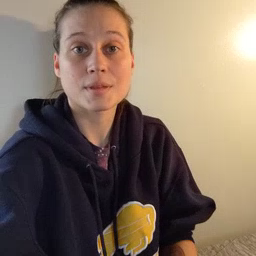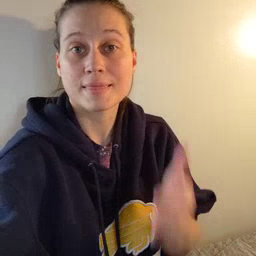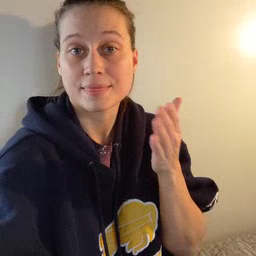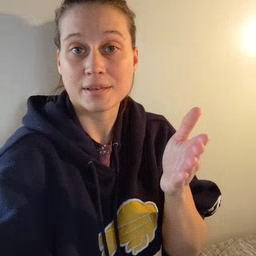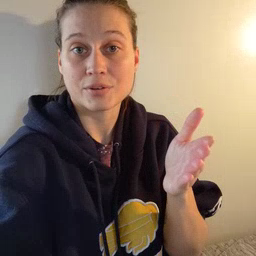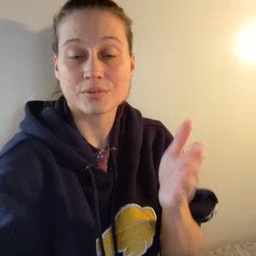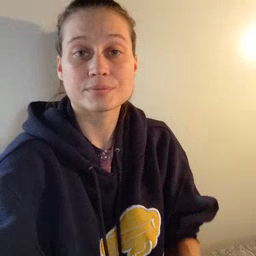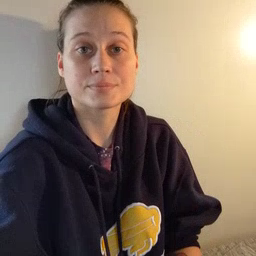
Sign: there